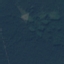
Land use / land cover: Forest